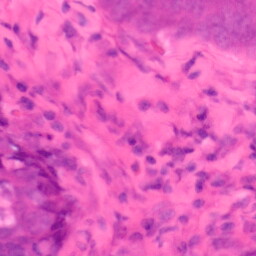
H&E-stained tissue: Colon